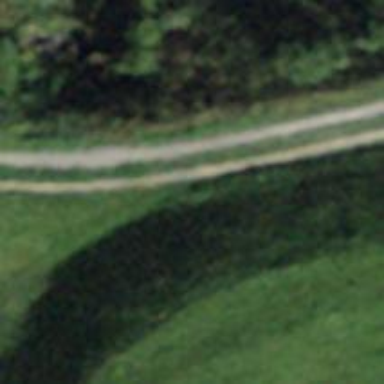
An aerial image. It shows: Gravel track with grade 2 quality.